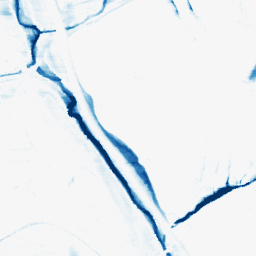
Category: morphological
Decomposition family: morphological_rect
Decomposition parameters: operation: closing
width: 20
height: 5
Upsampling method: lanczos
Upsampling parameters: scale: 8
Upsampling scale: 8